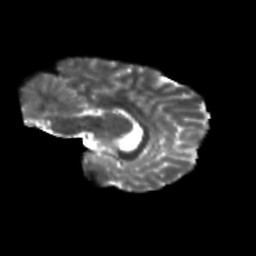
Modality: T2w
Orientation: sagittal
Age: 10
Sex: female
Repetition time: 9.512 s
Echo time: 0.089 s